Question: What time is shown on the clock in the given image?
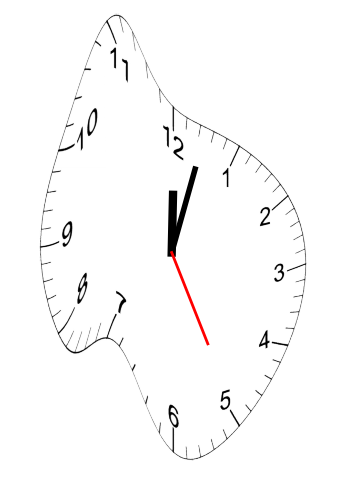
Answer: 12:02:25